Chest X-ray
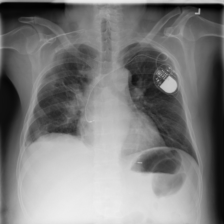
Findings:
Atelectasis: negative
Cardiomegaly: negative
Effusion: negative
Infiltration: negative
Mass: negative
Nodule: negative
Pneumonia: negative
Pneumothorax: negative
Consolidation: negative
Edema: negative
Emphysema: negative
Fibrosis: negative
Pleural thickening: negative
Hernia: negative